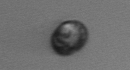
Label: Dinophyceae